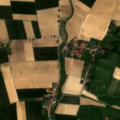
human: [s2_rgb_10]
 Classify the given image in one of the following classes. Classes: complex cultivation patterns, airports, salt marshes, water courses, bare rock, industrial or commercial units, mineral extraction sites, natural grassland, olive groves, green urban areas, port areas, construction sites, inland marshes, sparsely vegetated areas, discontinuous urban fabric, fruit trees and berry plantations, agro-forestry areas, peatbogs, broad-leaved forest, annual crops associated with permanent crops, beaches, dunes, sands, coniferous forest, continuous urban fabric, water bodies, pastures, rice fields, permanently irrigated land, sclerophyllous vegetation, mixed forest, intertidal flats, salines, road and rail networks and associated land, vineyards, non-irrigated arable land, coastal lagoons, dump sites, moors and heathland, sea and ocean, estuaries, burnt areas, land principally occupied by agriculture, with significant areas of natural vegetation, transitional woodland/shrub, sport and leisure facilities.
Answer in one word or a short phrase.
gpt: discontinuous urban fabric, non-irrigated arable land, complex cultivation patterns, land principally occupied by agriculture, with significant areas of natural vegetation, broad-leaved forest